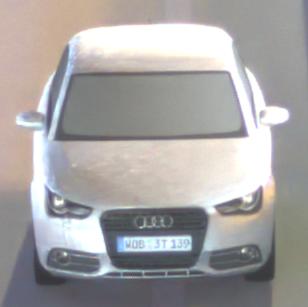
Make: Audi
Model: A1 Sportback 1.2 TFSI
Detailed model: A1 (8X) Sportback
Model produced from: 2012/03
Model produced until: 2014/11
Doors: 5
Color: white
Road condition: dry road
Daytime: night
Contrast: high contrast